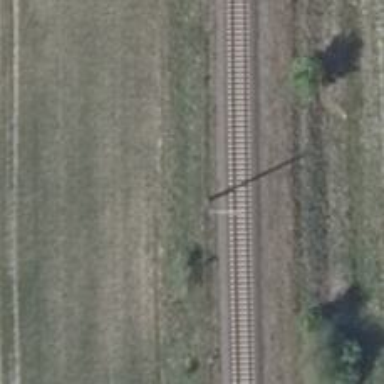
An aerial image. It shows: Milestone along the railway with catenary mast.